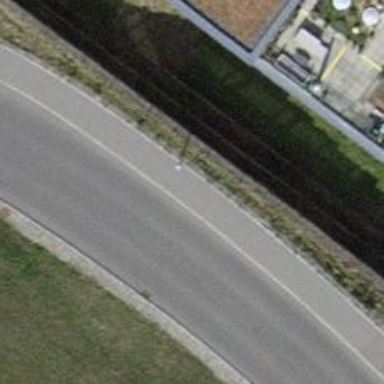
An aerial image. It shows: Asphalt sidewalk.